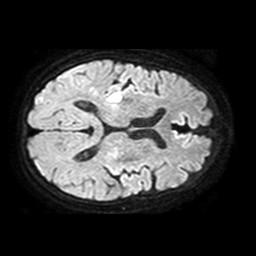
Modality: TRACE
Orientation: axial
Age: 80
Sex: female
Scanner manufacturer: philips
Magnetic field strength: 1.5 T
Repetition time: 3.396 s
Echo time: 0.09411 s